Question: This is my app, you can see 3 buttons, start button enabled, pause disabled and stop disabled.

The problem is I have a separated thread in my form to make a "process" (and to print the information in the black richtextbox), and my intention is to can pause it or stop it, but when I launch the thread, the pause button and stop button turns Enabled to disabled in a second.
I can tell the form to wait after launching the thread with a and then i can see enabled the pause and the stop buttons, but then the problem is my app hangs until the "process" is done.. so I can't push any button.
Please, I need help to make this...
The important part of my form:
'''
Public Class Form1
#Region "Append text function"
' Append Text
Public Sub AppendText(box As RichTextBox, color As Color, text As String)
Control.CheckForIllegalCrossThreadCalls = False
Dim start As Integer = box.TextLength
box.AppendText(text)
Dim [end] As Integer = box.TextLength
' Textbox may transform chars, so (end-start) != text.Length
box.<URL>
If True Then
box.SelectionColor = color
' could set box.SelectionBackColor, box.SelectionFont too.
End If
box.SelectionLength = 0
' clear
End Sub
#End Region
#Region "Thread"
Public _WaitHandle_FirstThreadDone As New System.Threading.AutoResetEvent(False)
Public Sub ThreadProc(ByVal aDir As DirectoryInfo)
Dim aFile As FileInfo
For Each aFile In aDir.GetFiles()
If accepted_extensions.ToLower.Contains(aFile.Extension.ToLower) Then
' print output
AppendText(consolebox, Color.Yellow, "Processing: ")
AppendText(consolebox, Color.White, aFile.ToString() + vbNewLine)
consolebox.ScrollToCaret()
processedfiles += 1
totalfiles_label.Text = "Processed " + processedfiles.ToString() + " of " + totalfiles.ToString() + " total video files"
' MEDIAINFO: (ac3, dts, wav and multitrack)
If ac3 = True Or dts = True Or wav = True Or multitrack = True Then
MI.Open(aFile.FullName)
Dim Pos As Integer = 0
To_Display = Nothing
While Pos < MI.Count_Get(StreamKind.Audio)
' AC-3
If ac3 = True Then
If MI.Get_(StreamKind.Audio, Pos, "Format").ToString() = "AC-3" Then
results_box.AppendText("AC3 Track: " + aFile.FullName.ToString() + vbNewLine)
results_box.SelectionStart = results_box.Text.Length
results_box.ScrollToCaret()
problems += 1
problems_label.Text = problems.ToString() + " problems found"
End If
End If
System.Math.Max(System.Threading.Interlocked.Increment(Pos), Pos - 1)
End While
End If
End If
Next
_WaitHandle_FirstThreadDone.Set()
End Sub
#End Region
#Region "Organize function"
Public Sub MediaInfo(Directory)
Dim MyDirectory As DirectoryInfo
MyDirectory = New DirectoryInfo(NameOfDirectory)
MediaInfoWorkWithDirectory(MyDirectory)
End Sub
Public Sub MediaInfoWorkWithDirectory(ByVal aDir As DirectoryInfo)
Dim nextDir As DirectoryInfo
Dim t As New Threading.Thread(AddressOf ThreadProc)
t.Start(aDir)
'
For Each nextDir In aDir.GetDirectories
If playlist = True Then
Using writer As StreamWriter = New StreamWriter(aDir.FullName & "" & nextDir.Name & "" & nextDir.Name & ".m3u", False, System.Text.Encoding.UTF8)
'overwrite existing playlist
End Using
End If
MediaInfoWorkWithDirectory(nextDir)
Next
End Sub
#End Region
#Region "Action buttons"
' start button
Public Sub Button2_Click(sender As Object, e As EventArgs) Handles start_button.Click
consolebox.Clear()
' pause / cancel button ON
start_button.Enabled = False
pause_button.Enabled = True
cancel_button.Enabled = True
' Organization process
NameOfDirectory = userSelectedFolderPath
MediaInfo(NameOfDirectory)
' _WaitHandle_FirstThreadDone.WaitOne()
consolebox.AppendText(vbNewLine + "[+] Organization finalized!" + vbNewLine)
consolebox.Refresh()
consolebox.SelectionStart = consolebox.Text.Length
consolebox.ScrollToCaret()
' pause / cancel button OFF
start_button.Enabled = True
pause_button.Enabled = False
cancel_button.Enabled = False
End Sub
#End Region
Private Sub pause_button_Click(sender As Object, e As EventArgs) Handles pause_button.Click
paused = True
End Sub
End Class
'''
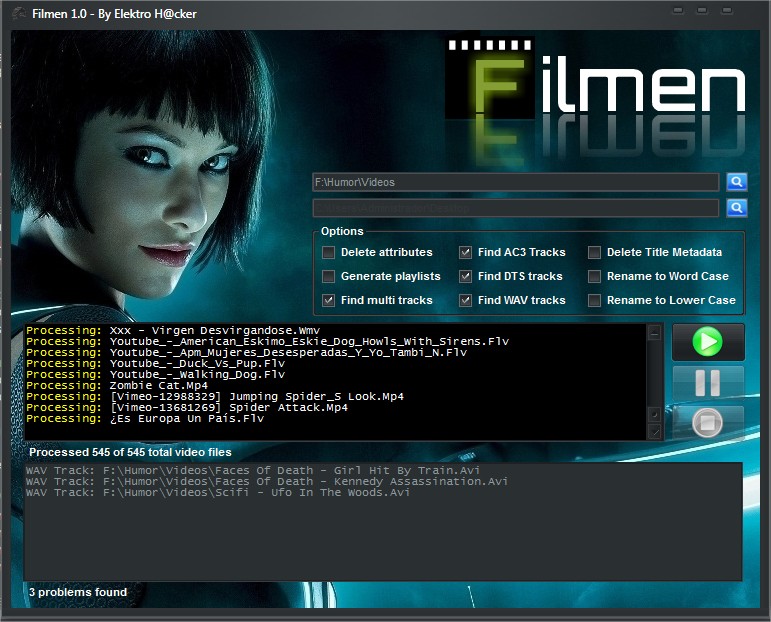
Answer: The reason the app hangs is the program is blasting through data sequentially. You should add an if statement inside the part that is looping to check for the pause condition in between processing. Its not a good idea to put the on/off controls inside the subroutine like you have because it can only enable the buttons after everything has completed.
I.E to stop the process
To pause it you could implement a stop but make it remember where to start when resumed.
Also why do you have faces of death? That stuff kills braincells.